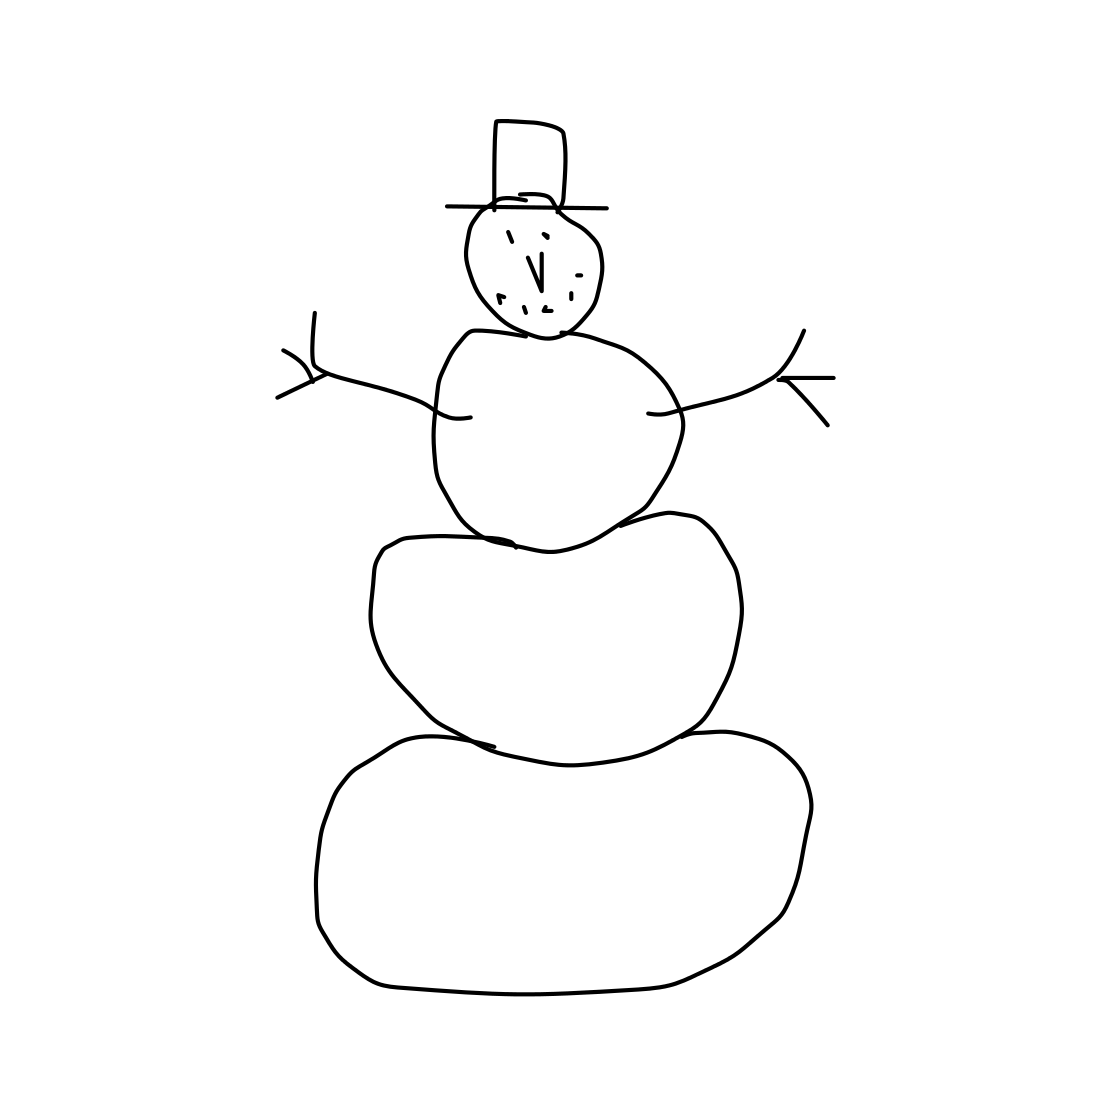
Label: snowman